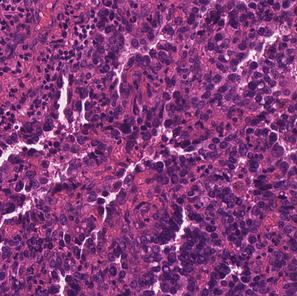
Tumor epithelial tissue: yes
Tumor-associated stroma tissue: yes
Normal tissue: no